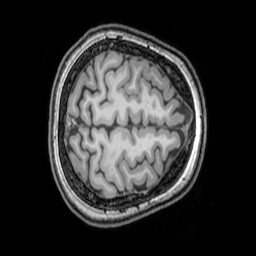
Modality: T1w
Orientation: axial
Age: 23
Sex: female
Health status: healthy
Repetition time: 0.081 s
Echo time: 0.037 s